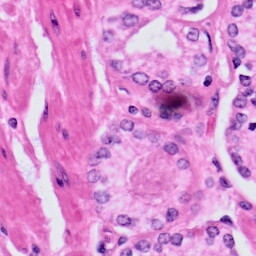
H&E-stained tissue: Prostate